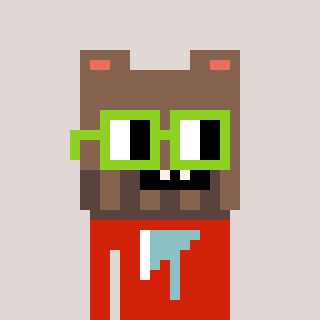
a pixel art character with square light green glasses, a bear-shaped head and a red-colored body on a warm background